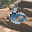
Label: 6